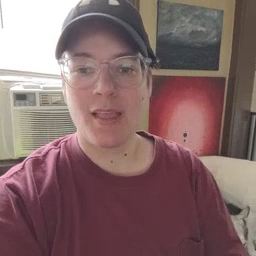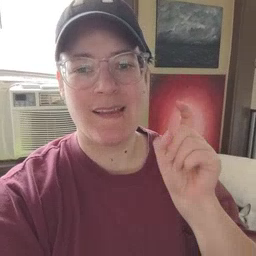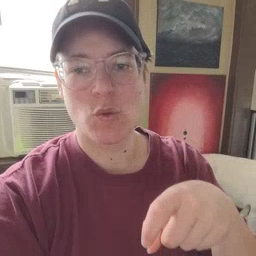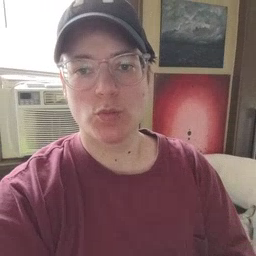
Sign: haveto